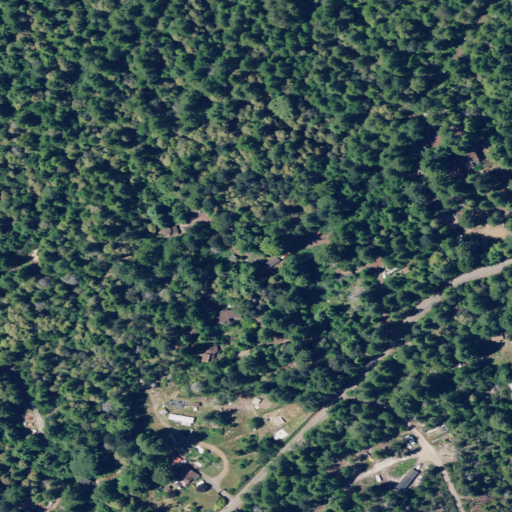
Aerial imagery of ridge(s) in California named Albion Ridge containing evergreen forest, open development, and low intensity development